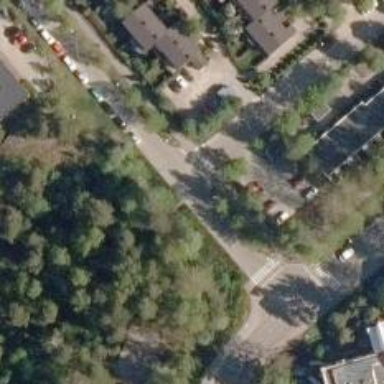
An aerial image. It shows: Asphalt path with unmarked crossing. The path intersects with another path.